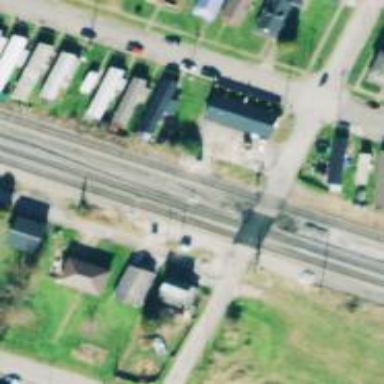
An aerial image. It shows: Level crossing along the railway.